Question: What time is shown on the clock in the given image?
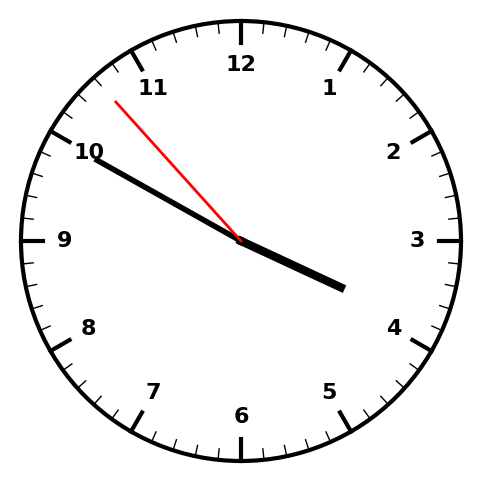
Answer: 03:49:53